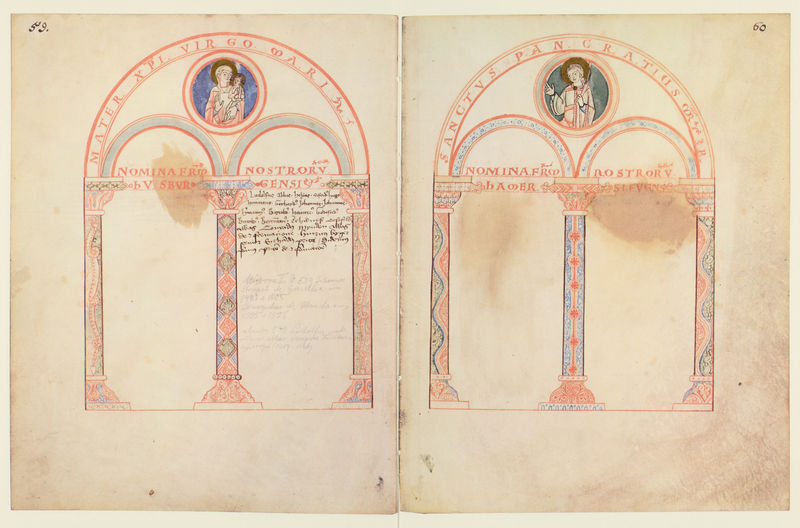
Titel: Liber Vitae der Abtei Corvey
Institution: Münster, Staatsarchiv
Schlagwörter: blau, weiß, bunt, schwarz, säule, säulen, zeichnung, rot, beige, malerei, muster, sockel, kind, mutter, kreis, rund, schrift, papier, bogen, vergilbt, rundbogen, zahlen, verzierung, tor, bemalt, bögen, tusche, buch, medaillon, religion, seite, text, kreise, arkaden, fleck, heiligenschein, seiten, jesus, fleckig, heilig, maria, buchseiten, madonna, handschrift, latein, rnd, buchmalerei, ornement, manuskript, heiligen, grieschich, seitenzahlen, bint, 60, 59, nomina, doppelrundbogen